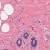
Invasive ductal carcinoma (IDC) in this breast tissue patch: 0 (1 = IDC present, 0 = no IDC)